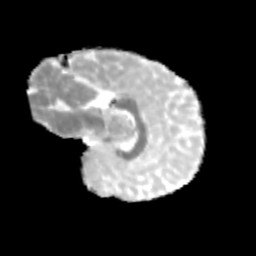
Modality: MD
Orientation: sagittal
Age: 9
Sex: female
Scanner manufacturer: siemens
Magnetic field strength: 3 T
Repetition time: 3.8 s
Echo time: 0.07 s